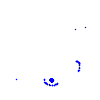
Particle: electron